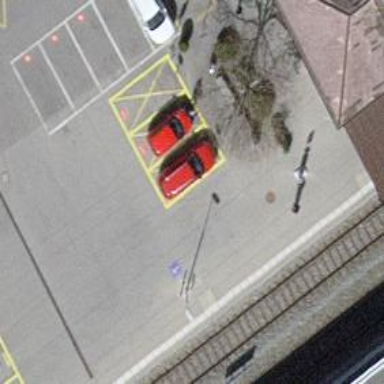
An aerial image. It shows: Car-sharing service available at this location.